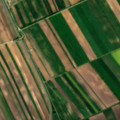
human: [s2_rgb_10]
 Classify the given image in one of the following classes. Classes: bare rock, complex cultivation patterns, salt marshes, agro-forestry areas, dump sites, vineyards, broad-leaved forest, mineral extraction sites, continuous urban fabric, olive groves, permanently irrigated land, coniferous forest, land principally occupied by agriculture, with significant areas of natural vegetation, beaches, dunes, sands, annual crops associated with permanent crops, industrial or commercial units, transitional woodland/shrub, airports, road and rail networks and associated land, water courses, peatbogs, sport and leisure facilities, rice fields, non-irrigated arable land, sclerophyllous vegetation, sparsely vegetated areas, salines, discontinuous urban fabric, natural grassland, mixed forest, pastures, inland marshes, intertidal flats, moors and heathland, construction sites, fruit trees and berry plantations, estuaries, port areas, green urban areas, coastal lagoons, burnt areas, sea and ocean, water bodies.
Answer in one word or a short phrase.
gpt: non-irrigated arable land, vineyards